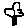
Label: tree